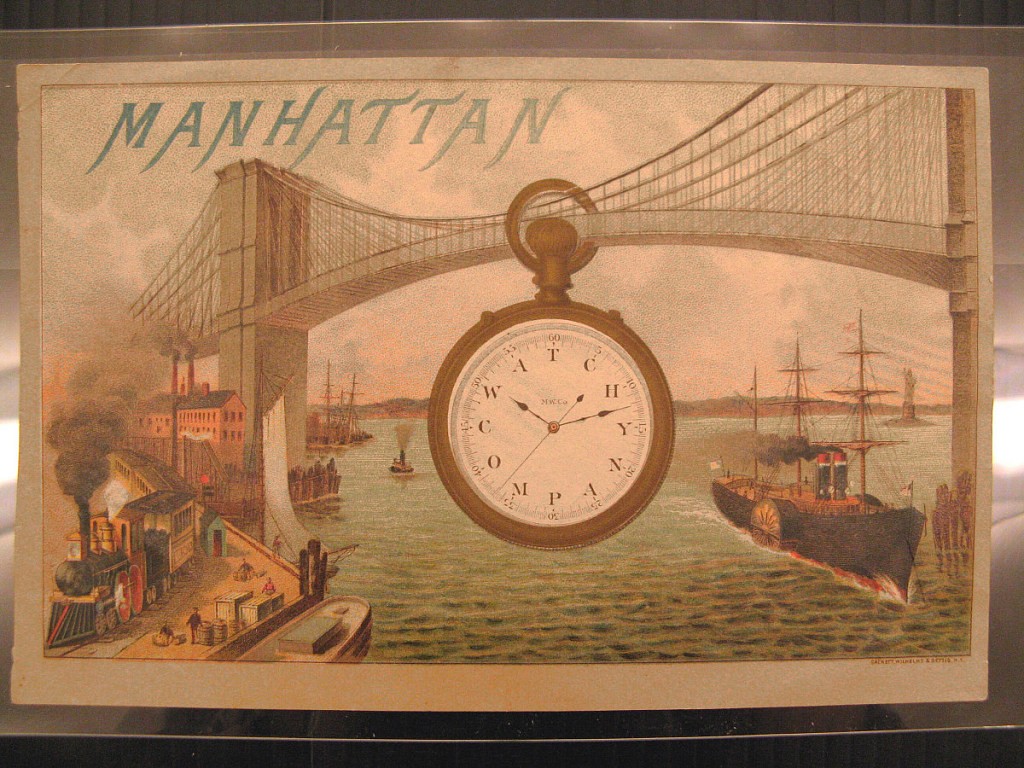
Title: Manhattan Watch Co.
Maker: Sackett, Wilhelms, and Betzig, NY
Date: after 1884
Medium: Chromolithograph on wove thin board
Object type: Trade card
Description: Imagined vista of the harbor of Manhattan looking underneath the newly constructed Brooklyn Bridge.  A large pocketwatch floats in the center of the bridge trusses.  Inscribed on the face written in a concentric circle is: WATCH COMPANY.  The hands of the watch are set at 10:12.  "MW & Co." is written in small print at the center of the watch face.  At the upper left is written "Manhattan" in blue capital letters.